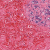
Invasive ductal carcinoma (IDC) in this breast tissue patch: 0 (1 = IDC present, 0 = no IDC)